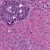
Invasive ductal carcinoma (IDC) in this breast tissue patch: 1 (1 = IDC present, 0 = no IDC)